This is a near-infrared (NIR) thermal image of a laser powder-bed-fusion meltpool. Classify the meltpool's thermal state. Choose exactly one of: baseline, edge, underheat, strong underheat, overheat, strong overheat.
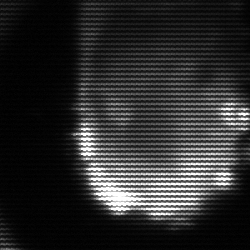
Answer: baseline